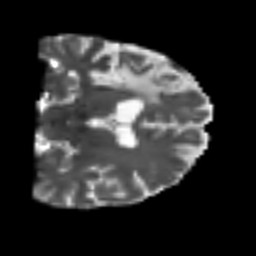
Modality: T2w
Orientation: coronal
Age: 61
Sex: male
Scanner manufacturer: siemens
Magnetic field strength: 3 T
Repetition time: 4.999 s
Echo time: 0.07946 s